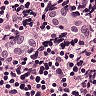
Metastatic tissue present: no